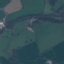
Land use / land cover: Pasture